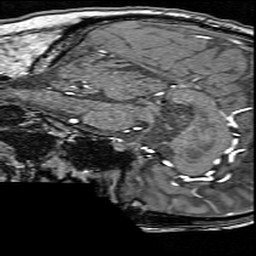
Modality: angio
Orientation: sagittal
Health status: ill
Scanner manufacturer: siemens
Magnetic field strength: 3 T
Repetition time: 0.023 s
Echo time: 0.00418 s